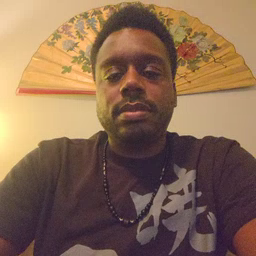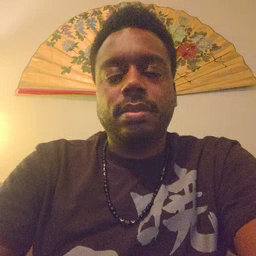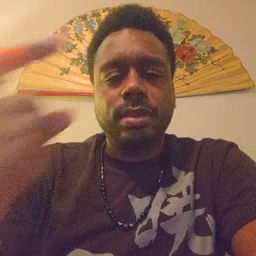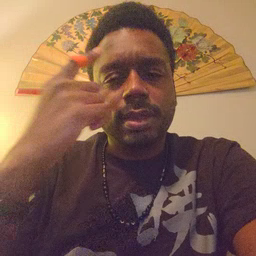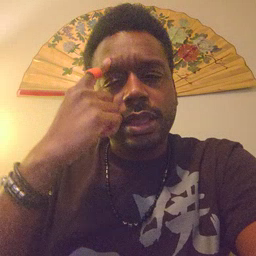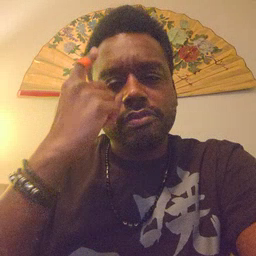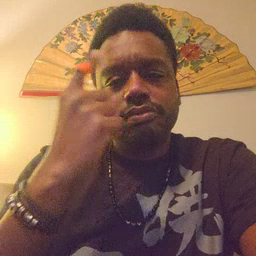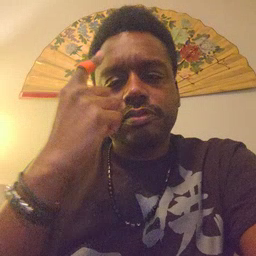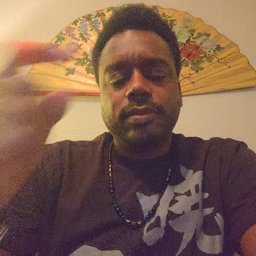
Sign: think